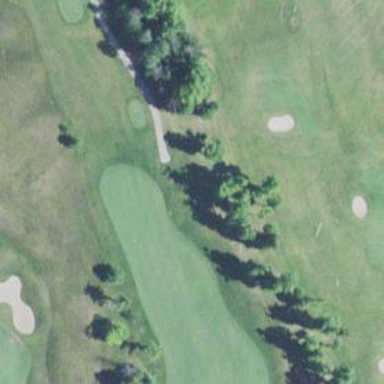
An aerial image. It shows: Path used for both walking and golf.